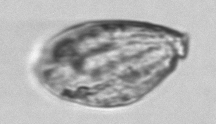
Label: Katodinium_or_Torodinium